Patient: sex M, age 30
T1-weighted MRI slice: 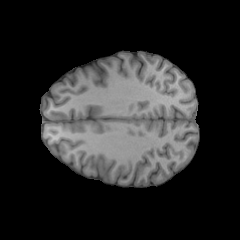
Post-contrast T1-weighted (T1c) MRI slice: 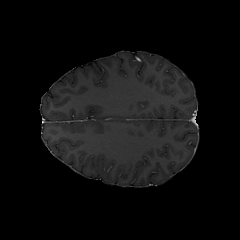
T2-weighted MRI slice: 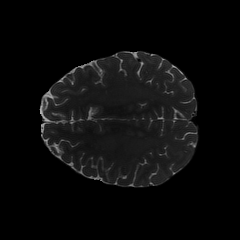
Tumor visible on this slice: no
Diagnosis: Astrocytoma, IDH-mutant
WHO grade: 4